Question: I'm on Xcode 6.3. I don't remember doing any special changes but after rebooting my macbook, target iOS version names were like this;
Does anyone know how to quickly fix this? Otherwise my last resort will be deleting all simulators and reinstalling them.

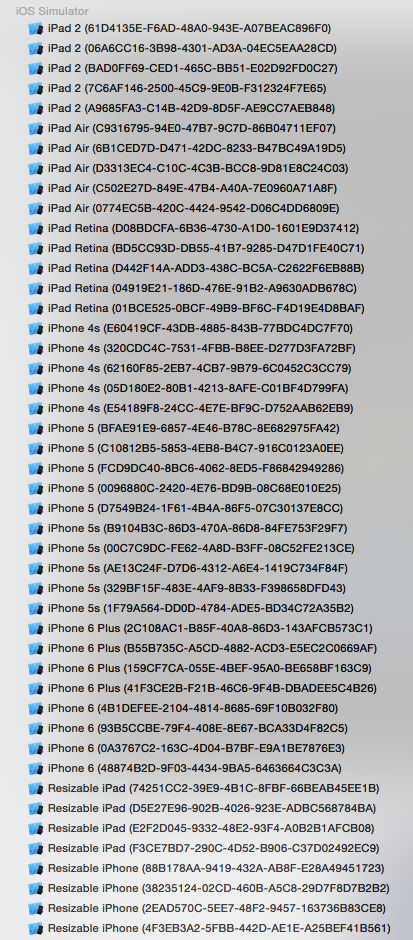
Answer: There are duplicated simulators installed. In Xcode just go to Window -> Devices and delete duplicated devices.